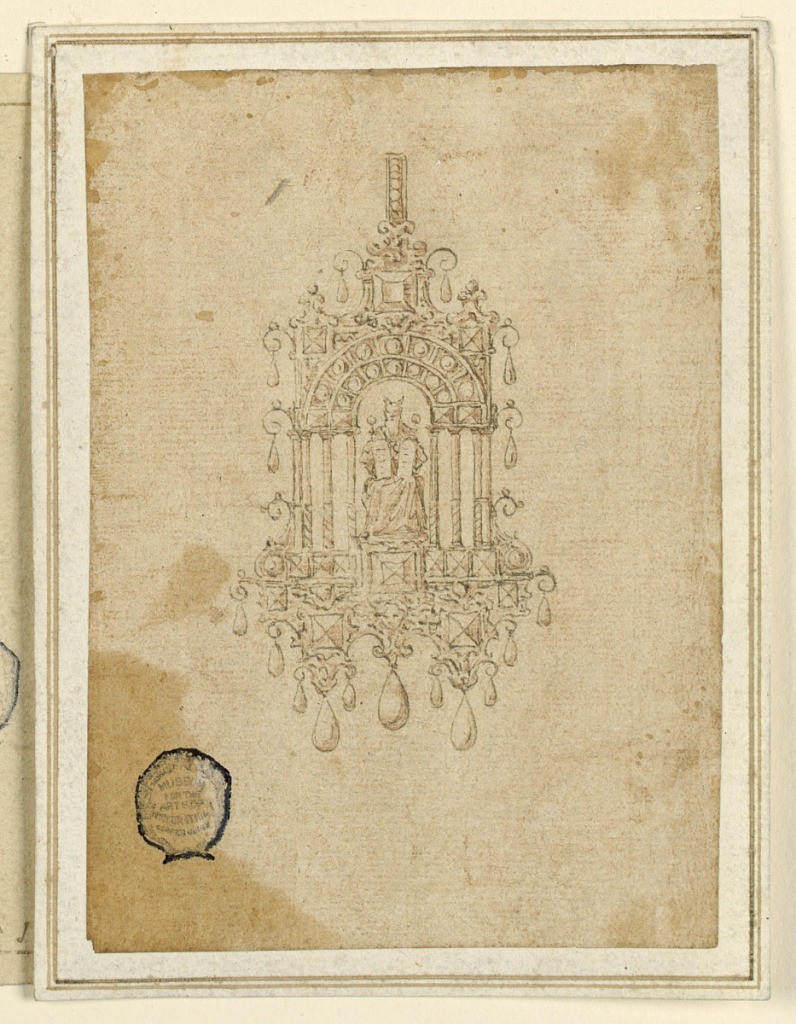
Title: Design for a Pendant with Moses
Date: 16th century
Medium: Pen and ink, brush and wash on paper
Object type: Drawing
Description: Figure of the seated Moses, after Michelangelo, within an arch-like colonnade. Many pending drop-like diamonds. Above, a ring.